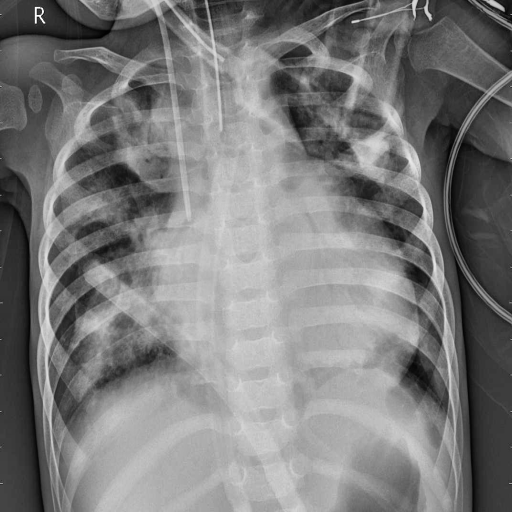
Finding: PNEUMONIA